Field crop: maize
Growth stage: 2
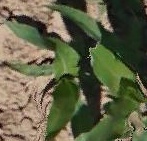
Species: maize